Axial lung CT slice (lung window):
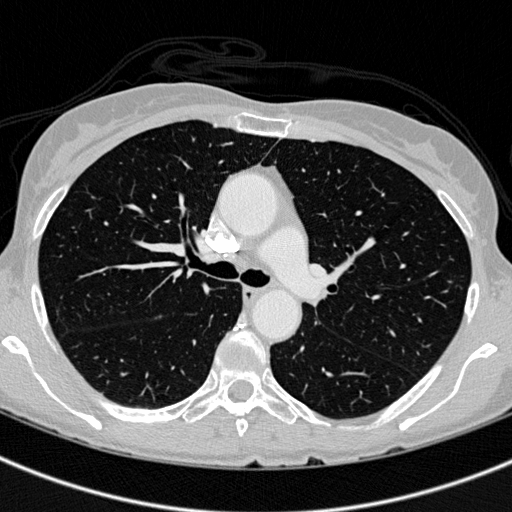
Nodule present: no